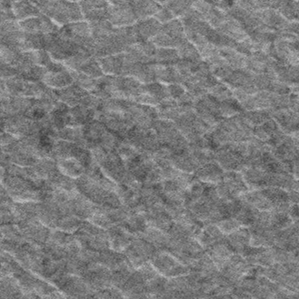
Label: frost